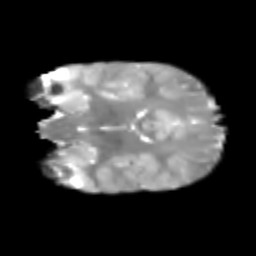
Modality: T2w
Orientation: coronal
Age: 6
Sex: female
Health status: healthy